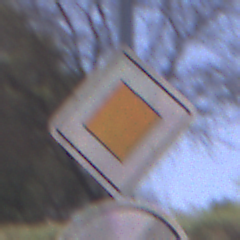
Verkehrszeichen: Vorfahrtsstrasse
Zusatzzeichen unten: EndeUeberholverbot
Umgebung: Outdoor, RoadRail
Tageszeit: Midday
Wetter: Clear
Licht: Natural
Jahreszeit: NotSpecified
Kontrast: HighContrast